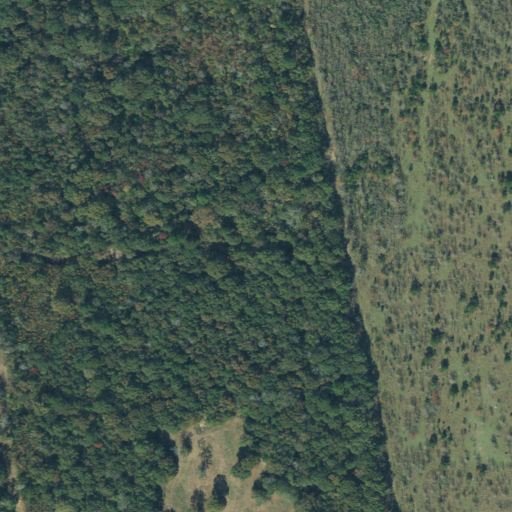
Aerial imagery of cape in Texas named Wolf Point containing woody wetlands, pasture, mixed forest, and herbaceous wetlands